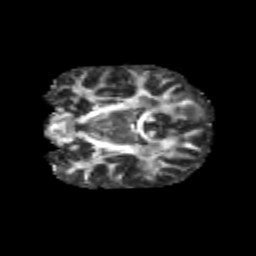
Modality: FA
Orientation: coronal
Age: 11
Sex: female
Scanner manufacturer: siemens
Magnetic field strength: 3 T
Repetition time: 3.8 s
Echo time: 0.07 s